Field crop: tomato
Growth stage: 1
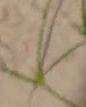
Species: cyperus